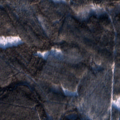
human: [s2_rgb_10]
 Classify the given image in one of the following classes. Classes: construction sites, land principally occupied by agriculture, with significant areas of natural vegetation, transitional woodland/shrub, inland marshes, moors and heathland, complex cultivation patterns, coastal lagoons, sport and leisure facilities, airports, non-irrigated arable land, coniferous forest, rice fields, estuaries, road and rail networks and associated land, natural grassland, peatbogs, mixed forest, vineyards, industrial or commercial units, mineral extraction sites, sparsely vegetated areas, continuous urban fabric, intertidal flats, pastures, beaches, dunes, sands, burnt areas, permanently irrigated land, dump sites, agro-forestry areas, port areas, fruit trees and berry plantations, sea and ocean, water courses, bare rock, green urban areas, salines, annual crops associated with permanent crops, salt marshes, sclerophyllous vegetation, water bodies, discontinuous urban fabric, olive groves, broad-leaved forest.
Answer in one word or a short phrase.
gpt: coniferous forest